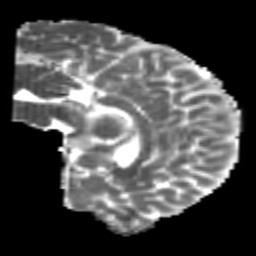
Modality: MD
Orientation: sagittal
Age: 24
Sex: male
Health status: healthy
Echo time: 0.074 s